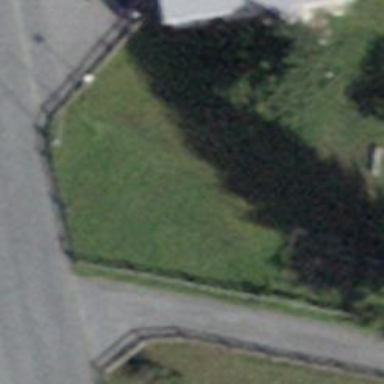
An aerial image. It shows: Flagpole structure.